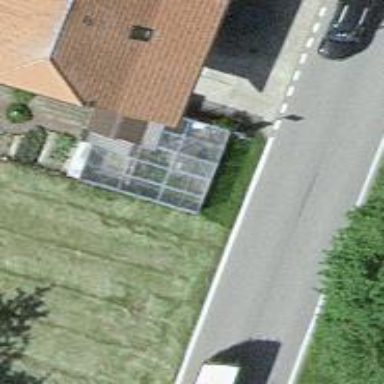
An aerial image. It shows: Bus stop with platform for public transport.